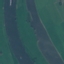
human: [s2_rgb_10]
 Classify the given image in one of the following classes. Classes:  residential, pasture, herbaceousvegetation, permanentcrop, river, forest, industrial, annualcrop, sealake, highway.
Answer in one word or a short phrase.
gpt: River